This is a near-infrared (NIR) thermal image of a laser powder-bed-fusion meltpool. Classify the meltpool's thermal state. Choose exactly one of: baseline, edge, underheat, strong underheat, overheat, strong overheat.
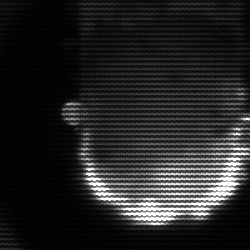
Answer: baseline